Question: What is the result of this measurement?
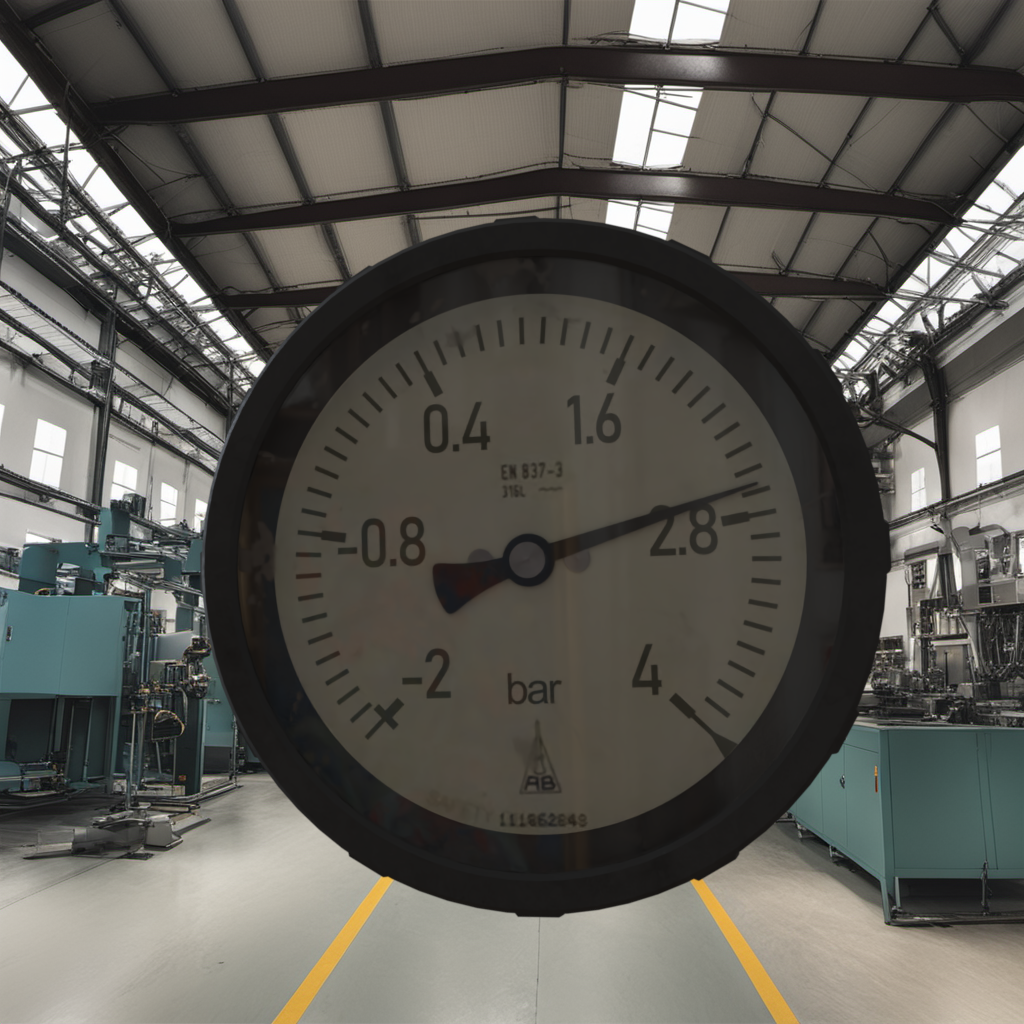
Answer: The result is 2.66
Question: What is the reading range of this measurement?
Answer: The range is from -2 to 4
Question: What is the minimum and maximum value of this measurement?
Answer: The minimum value is -2 and the maximum value is 4